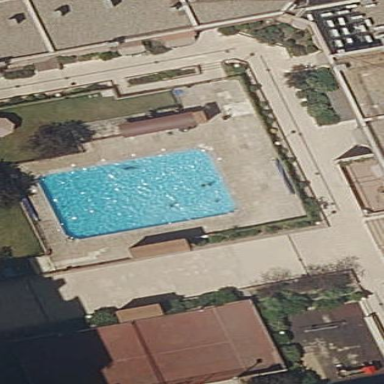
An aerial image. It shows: Outdoor swimming pool located on leisure land.